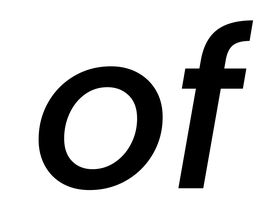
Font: Poppins-MediumItalic